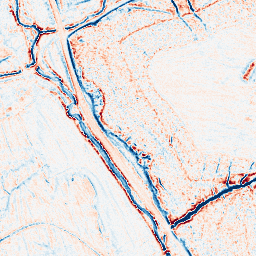
Category: edge_preserving
Decomposition family: anisotropic_diffusion
Decomposition parameters: iterations: 10
kappa: 100
gamma: 0.15
Upsampling method: regularized
Upsampling parameters: scale: 2
lambda_reg: 0.001
Upsampling scale: 2